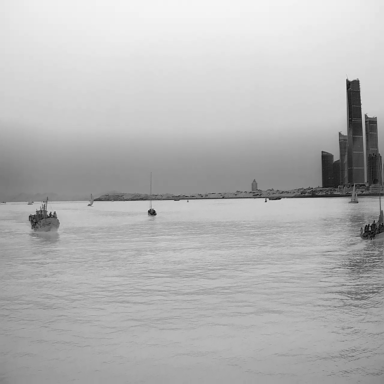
There are two bulk_carriers in the infrared image.